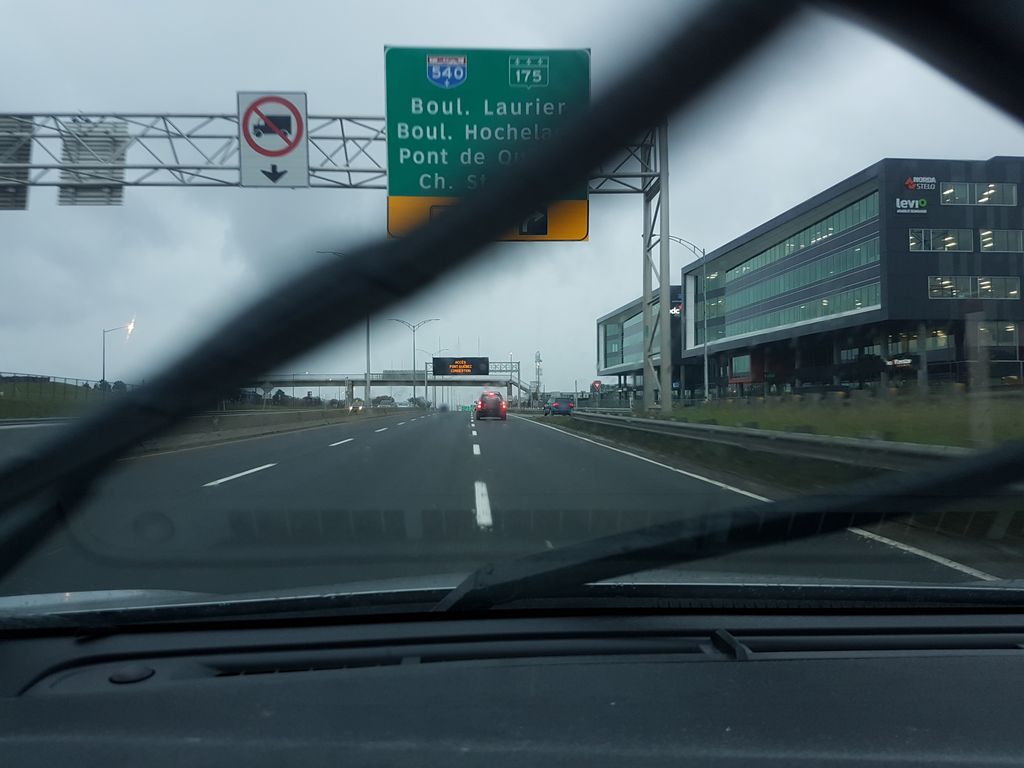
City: quebec_city